Question: ### Problem:
I'm writing a C++ program where I want to read a stream of data from a TCP/IP socket. The data consists of several packets of various lengths and data types, however, it is all received in hex format. The lengths of the packets and their data types can be seen in this image:
.
I want to convert the received hex formatted data back to the packets' respective original data types.
### Background and what I've tried:
I have found a rather easy way to do this in Python:
- Receive each packet according to their known length
- Encode them as hex
- unpack them according to their data type
Here's a sample:
'''
import socket
import struct
HOST = "192.168.0.25" # The remote host
PORT_30003 = 30003
while (True):
try:
s = socket.socket(socket.AF_INET, socket.SOCK_STREAM)
s.connect((HOST, PORT_30003))
print ""
packet_1 = s.recv(4)
packet_2 = s.recv(8)
packet_3 = s.recv(48)
packet_4 = s.recv(48)
packet_5 = s.recv(48)
packet_6 = s.recv(48)
packet_7 = s.recv(48)
packet_8 = s.recv(48)
packet_9 = s.recv(48)
packet_10 = s.recv(48)
packet_11 = s.recv(48)
packet_1 = packet_1.encode("hex")
messageSize = struct.unpack('!i', packet_1.decode('hex'))[0]
print "messageSize = ", messageSize
packet_2 = packet_2.encode("hex")
Time = struct.unpack('!d', packet_2.decode('hex'))[0]
print "Time = ", Time
'''
I don't care a lot about these next packets, so I'll jump to the relevant ones (from packet_12 and onwards). I'm going to split each 48 byte packet into smaller 8 byte size packets, since the 48 bytes is actually 6 separate values as detailed in the picture above...
'''
packet_12x = s.recv(8)
packet_12x = packet_12x.encode("hex")
x = struct.unpack('!d', packet_12x.decode('hex'))[0]
print "X = ", x * 1000
packet_12y = s.recv(8)
packet_12y = packet_12y.encode("hex")
y = struct.unpack('!d', packet_12y.decode('hex'))[0]
print "Y = ", y * 1000
# And so on.....
'''
This produces the message length (which should always be 1108), the server's time and the X, Y position of the robot's tool.
---
### The C++ attempt:
When attempting this in C++ I'm getting a bit confused with the data types, byte ordering, etc. I have managed to produce the first packet correctly (printing 1108 as I expect). However, the next packet does not match the output from the Python implementation. Here's what I have:
'''
connectTcpClient("192.168.0.25");
// This works as expected
int buffer1;
recv(sock, &buffer1, 4, 0);
buffer1 = ntohl(buffer1);
// Prints "messageSize = 1108"
std::cout << "messageSize = " << buffer1 << std::endl;
// This does not produce the same result as the Python code
// When trying with a unsigned long long int instead of double
double buffer2;
recv(sock, &buffer2, 8, 0);
buffer2 = ntohl(buffer2);
// This prints "Time: 0"
std::cout << "Time: " << buffer2 << std::endl;
'''
If I instead try declaring my 'buffer2' as such:
'unsigned long long int buffer2'
I get something closer to what I want, however it is of course not a double like I expect. And casting 'buffer2' to a 'double' simply results in a 0.
### Expected result
I expect the time to be something like <PHONE>.432, instead of an integer. The X, Y, and Z coordinates from packet_12 also should be doubles.
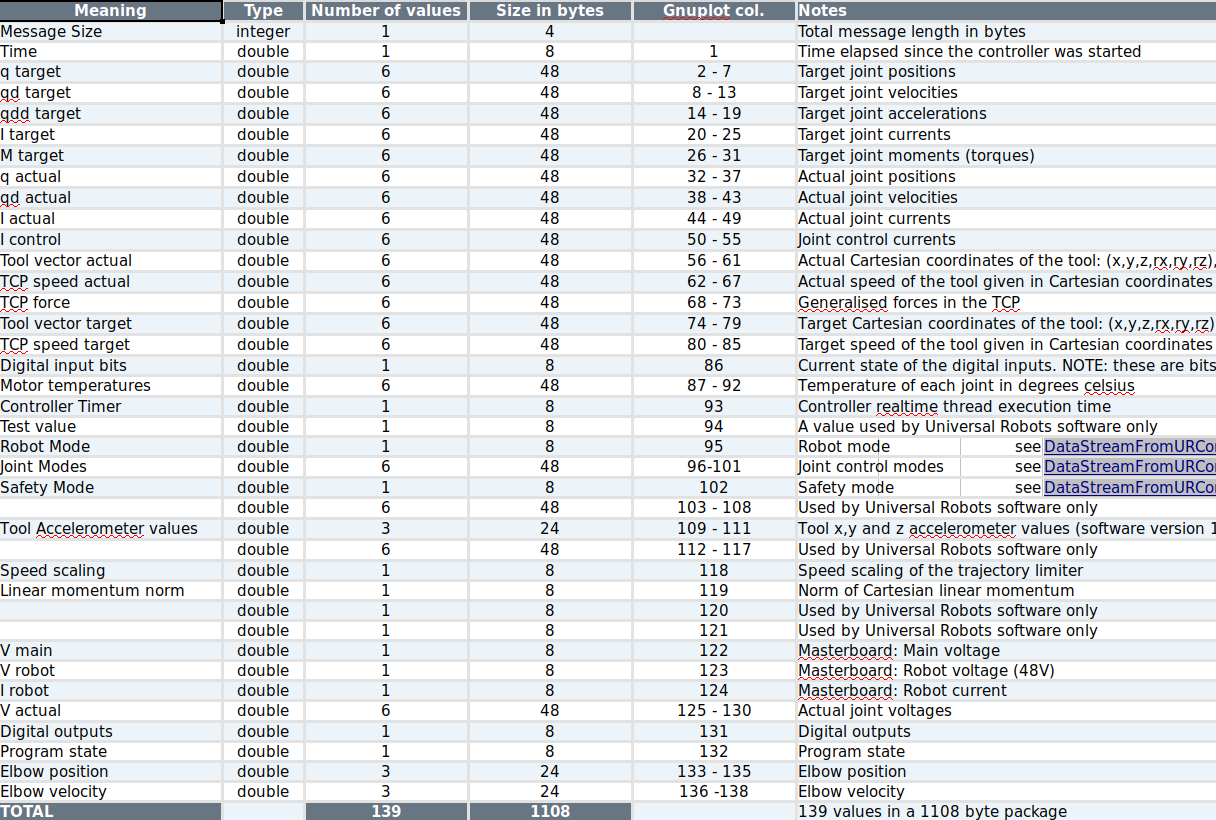
Answer: The 'ntohl' function expects a 32 bit integer and changes the value so effectively the bytes are swapped, assuming host byte order is little endian. It will not work on a value of type 'double'.
You need to read the value into a 'char' array of size 8, reverse the bytes, then use 'memcpy' to copy the bytes into a 'double'.
'''
int i;
unsigned char dbuff[sizeof(double)];
recv(sock, dbuff, sizeof(dbuff), 0);
if (ntohl(0x12345678) == 0x78563412) {
for (i=0; i<sizeof(double)/2; i++) {
unsigned char tmp = dbuff[i];
dbuff[i] = dbuff[sizeof(double)-1-i];
dbuff[sizeof(double)-1-i] = tmp;
}
}
double val;
memcpy(&val, dbuff, sizeof(double));
'''
Note that this is dependent on both the sender and the receiver having the same representation for a 'double'.